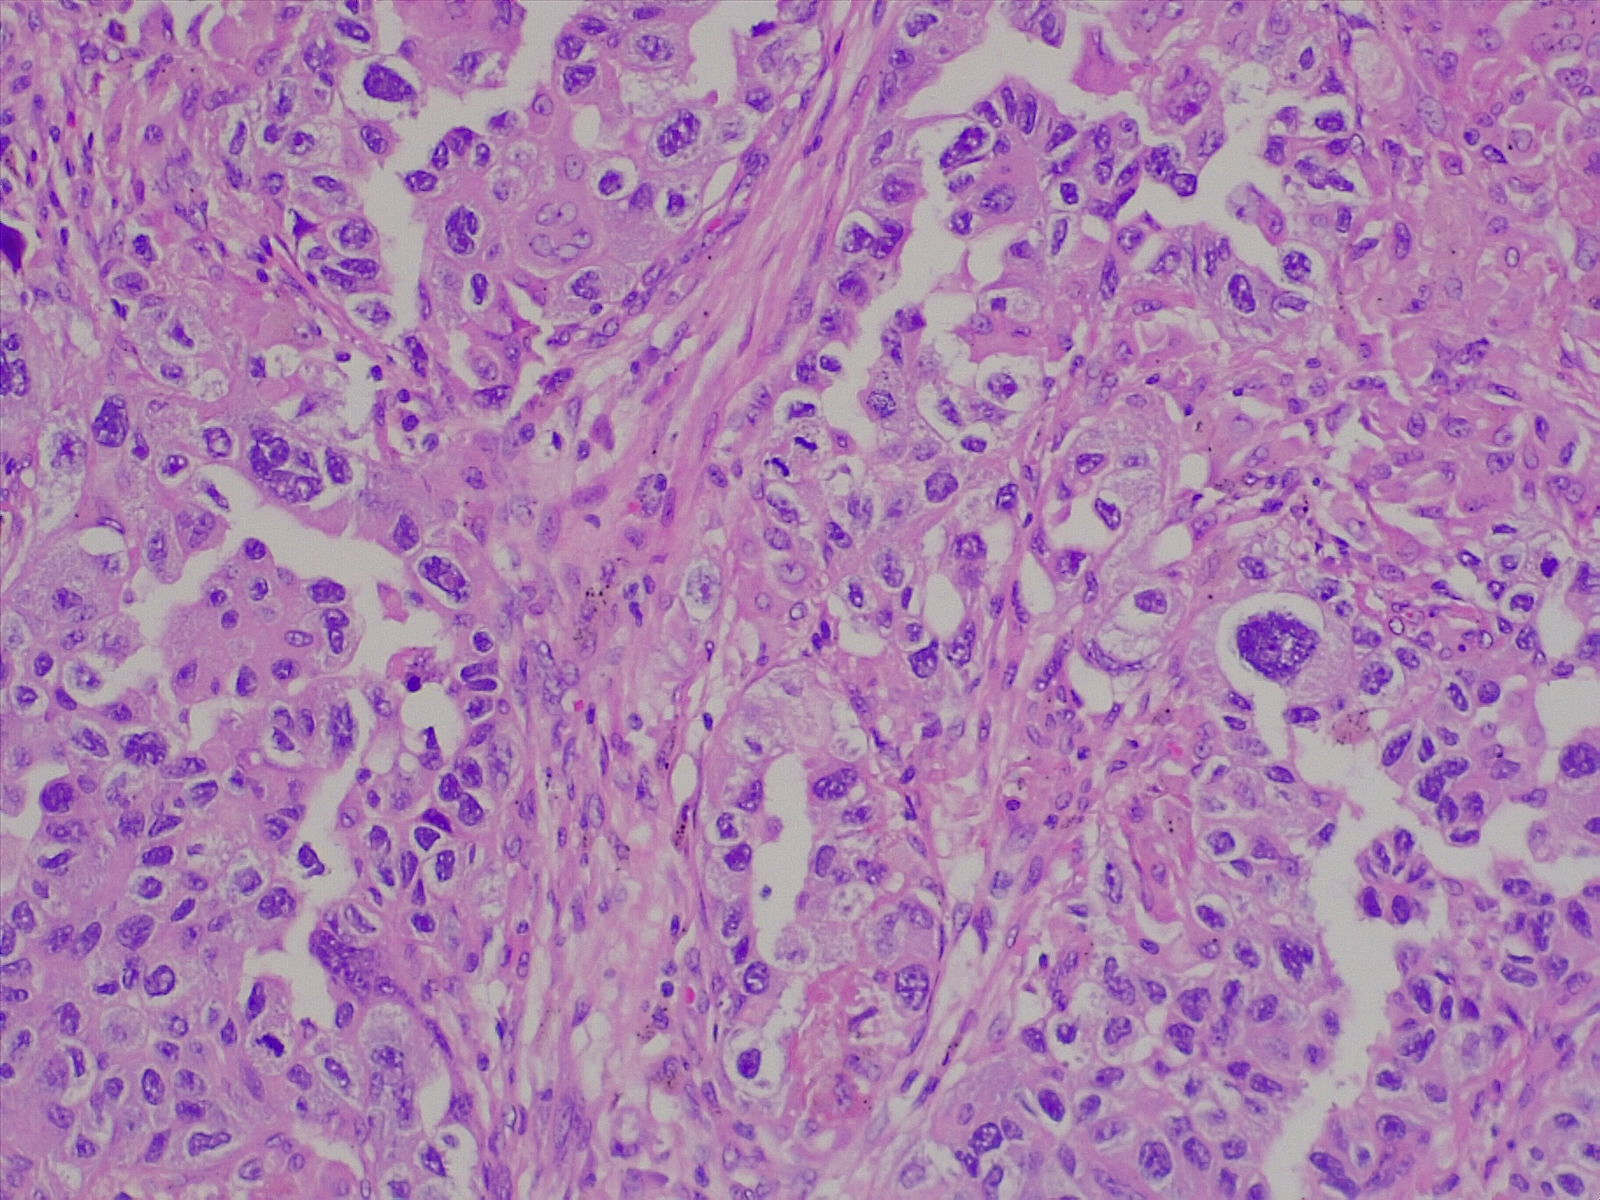
Label: lung adenocarcinoma, moderately differentiated